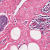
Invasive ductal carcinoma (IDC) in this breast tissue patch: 0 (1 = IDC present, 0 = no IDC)